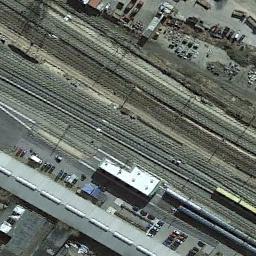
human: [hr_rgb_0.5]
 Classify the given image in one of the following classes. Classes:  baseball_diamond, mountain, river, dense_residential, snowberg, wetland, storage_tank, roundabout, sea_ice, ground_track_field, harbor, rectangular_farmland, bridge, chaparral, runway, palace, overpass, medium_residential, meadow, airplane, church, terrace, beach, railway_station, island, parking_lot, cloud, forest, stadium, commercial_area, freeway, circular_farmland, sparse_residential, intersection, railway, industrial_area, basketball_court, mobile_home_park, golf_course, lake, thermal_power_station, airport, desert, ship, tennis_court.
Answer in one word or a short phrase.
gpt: railway